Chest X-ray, AP view. Patient: 47 years old, sex M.
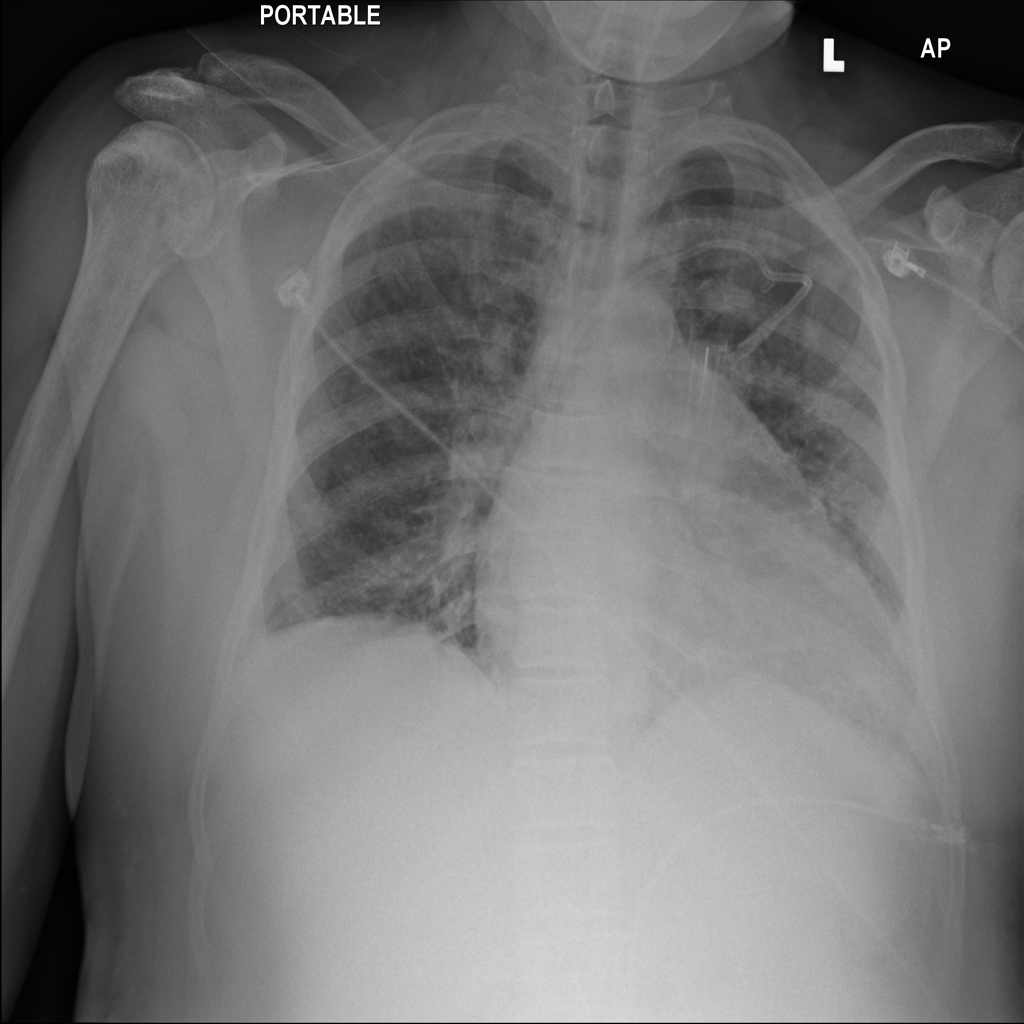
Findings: Cardiomegaly, Consolidation